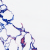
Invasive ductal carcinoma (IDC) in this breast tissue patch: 0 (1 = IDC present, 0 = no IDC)